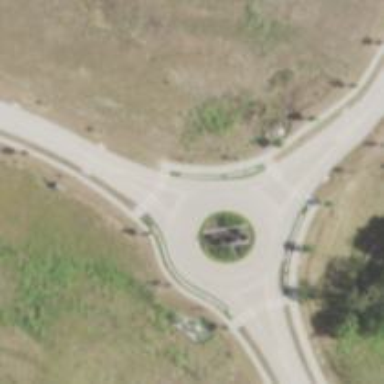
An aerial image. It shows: Unclassified road featuring roundabout.